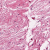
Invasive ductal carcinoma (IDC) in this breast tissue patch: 0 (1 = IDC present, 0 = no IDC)